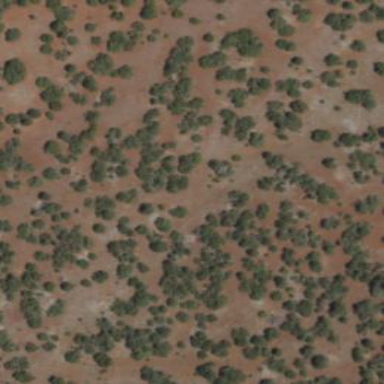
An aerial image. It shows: Area covered in scrub vegetation.